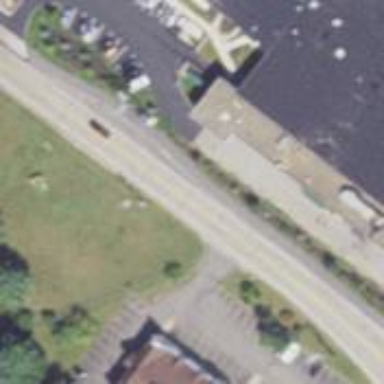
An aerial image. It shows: Unclassified road with sidewalk on the left.